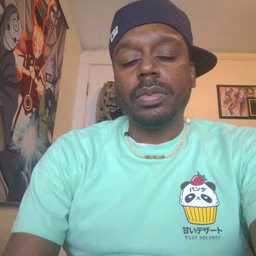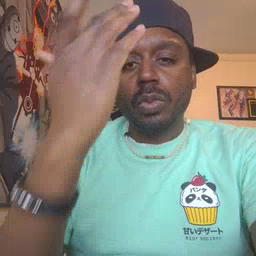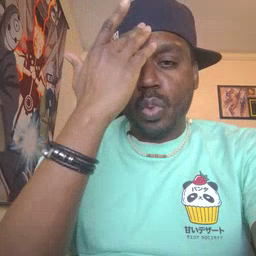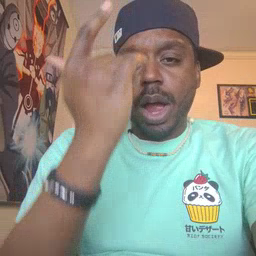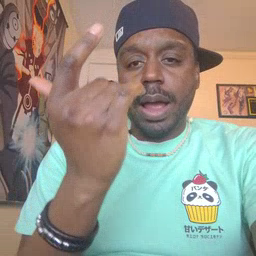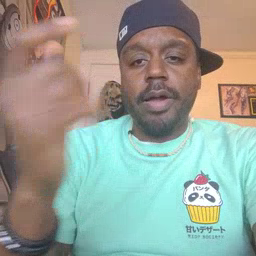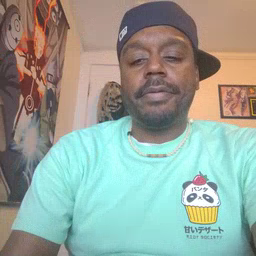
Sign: why